Question: I having trouble finding assembly from a project. I have two Console Applications and one where i make a reference from the other. But then i can't make the using-statement because it can't find the project...

---
EDIT: my Program-class in Lab1PersonId:
'''
using System;
using System.Collections.Generic;
using System.Linq;
using System.Text;
namespace Lab1PersonId
{
class Program
{
static void Main(string[] args)
{
}
}
}
'''
---
EDIT:
'''
using Lab1PersonId;
namespace Test
{
public class Program
{
static void Main(string[] args)
{
Lab1PersonId lab = new Lab1PersonId(); ***
}
}
}
'''
Error on row ***:
Type name expected, but namespace named found
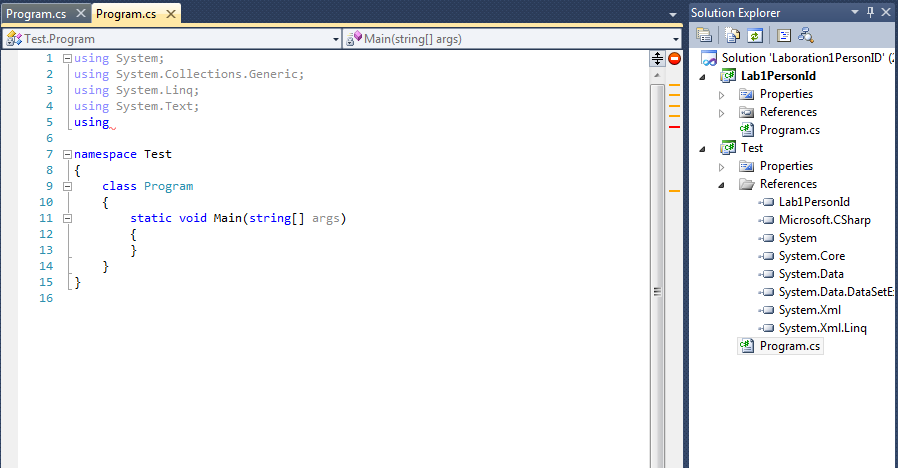
Answer: Your setup seems fine. You have added reference to the 'Lab1PersonId' project inside your Test project, so normally you should be able to use classes that are defined in this assembly.
For example, you should first rebuild the 'Lab1PersonId' project and then you should be able to add reference to some namespace that exists in it:
'''
using Lab1PersonId;
'''